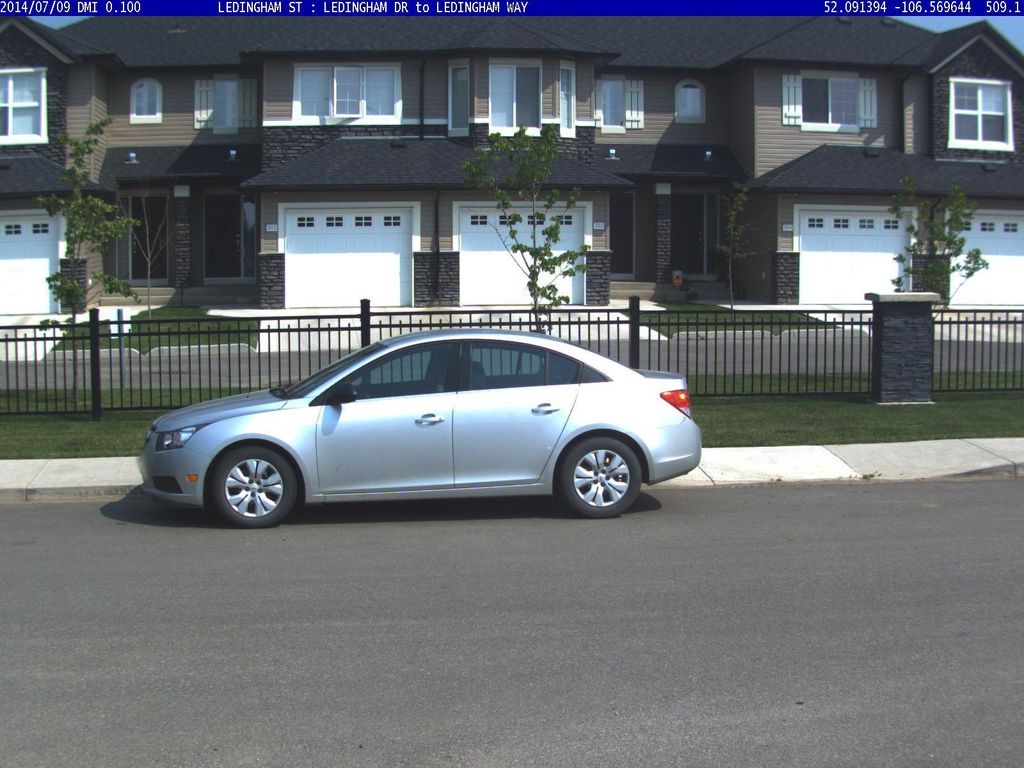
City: saskatoon